Question: I wonder why the child control cannot be scrolled even though it cannot fit its container.
Here is my simple example of the layout:

I have orange panel and green panel inside. Orange panel has AutoScroll set to true.
Green panel is docked to top and has minimum width = 150.
Why the horizontal scrollbar doesn't appear on orange panel?
Without DockStyle=Top everything works fine. I could use Anchors, but I feel more comfortable with docking when creating more complex layouts with many groupboxes and panels stacked on each other.
I also don't like using AutoScrollMinSize because it sets the limit regardless of what controls are currently visible on the form.
The question is why does it work this way?
P.S. Just let me know if this is by design and there is no other way except Anchors on green panel or AutoScrollMinSize on orange panel. It seems weird to me that it cannot display the scrollbar in that case even though you have child control that cannot fit into its parent and parent has AutoScroll=true. I guess the layout engine doesn't even bother calculating the actual width of the docked control because in theory it is stretched to whatever parent width you have.
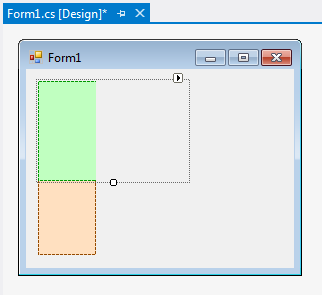
Answer: It looks like this is by design. I checked the code of the ScrollableControl from which Panel and therefore other containers like TableLayoutPanel and FlowLayoutPanel are inherited.
The horizontal scrollbar will not be checked if the child control has:
'''
Dock=Top|Bottom|Fill|Right or Anchor=Right or Anchor!=Left
'''
And the same picture is for vertical scrollbar, it is ignored when the child control has:
'''
Dock=Left|Bottom|Fill|Right or Anchor=Bottom or Anchor!=Top
'''
There is nothing much I can do except using AutoScrollMinSize or right combination of anchors.